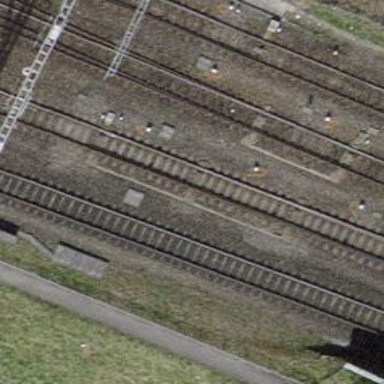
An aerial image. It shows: Single-track railway with electrified contact lines.